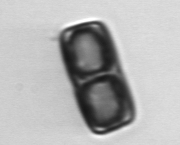
Label: Ephemera